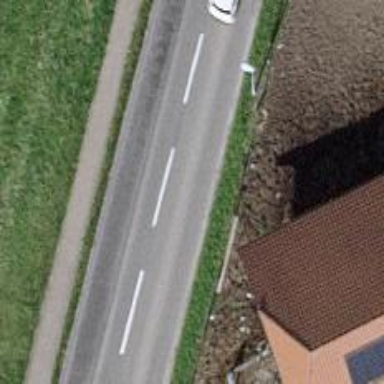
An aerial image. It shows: Secondary road.